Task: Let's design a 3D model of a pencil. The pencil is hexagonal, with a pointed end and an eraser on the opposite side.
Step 80:
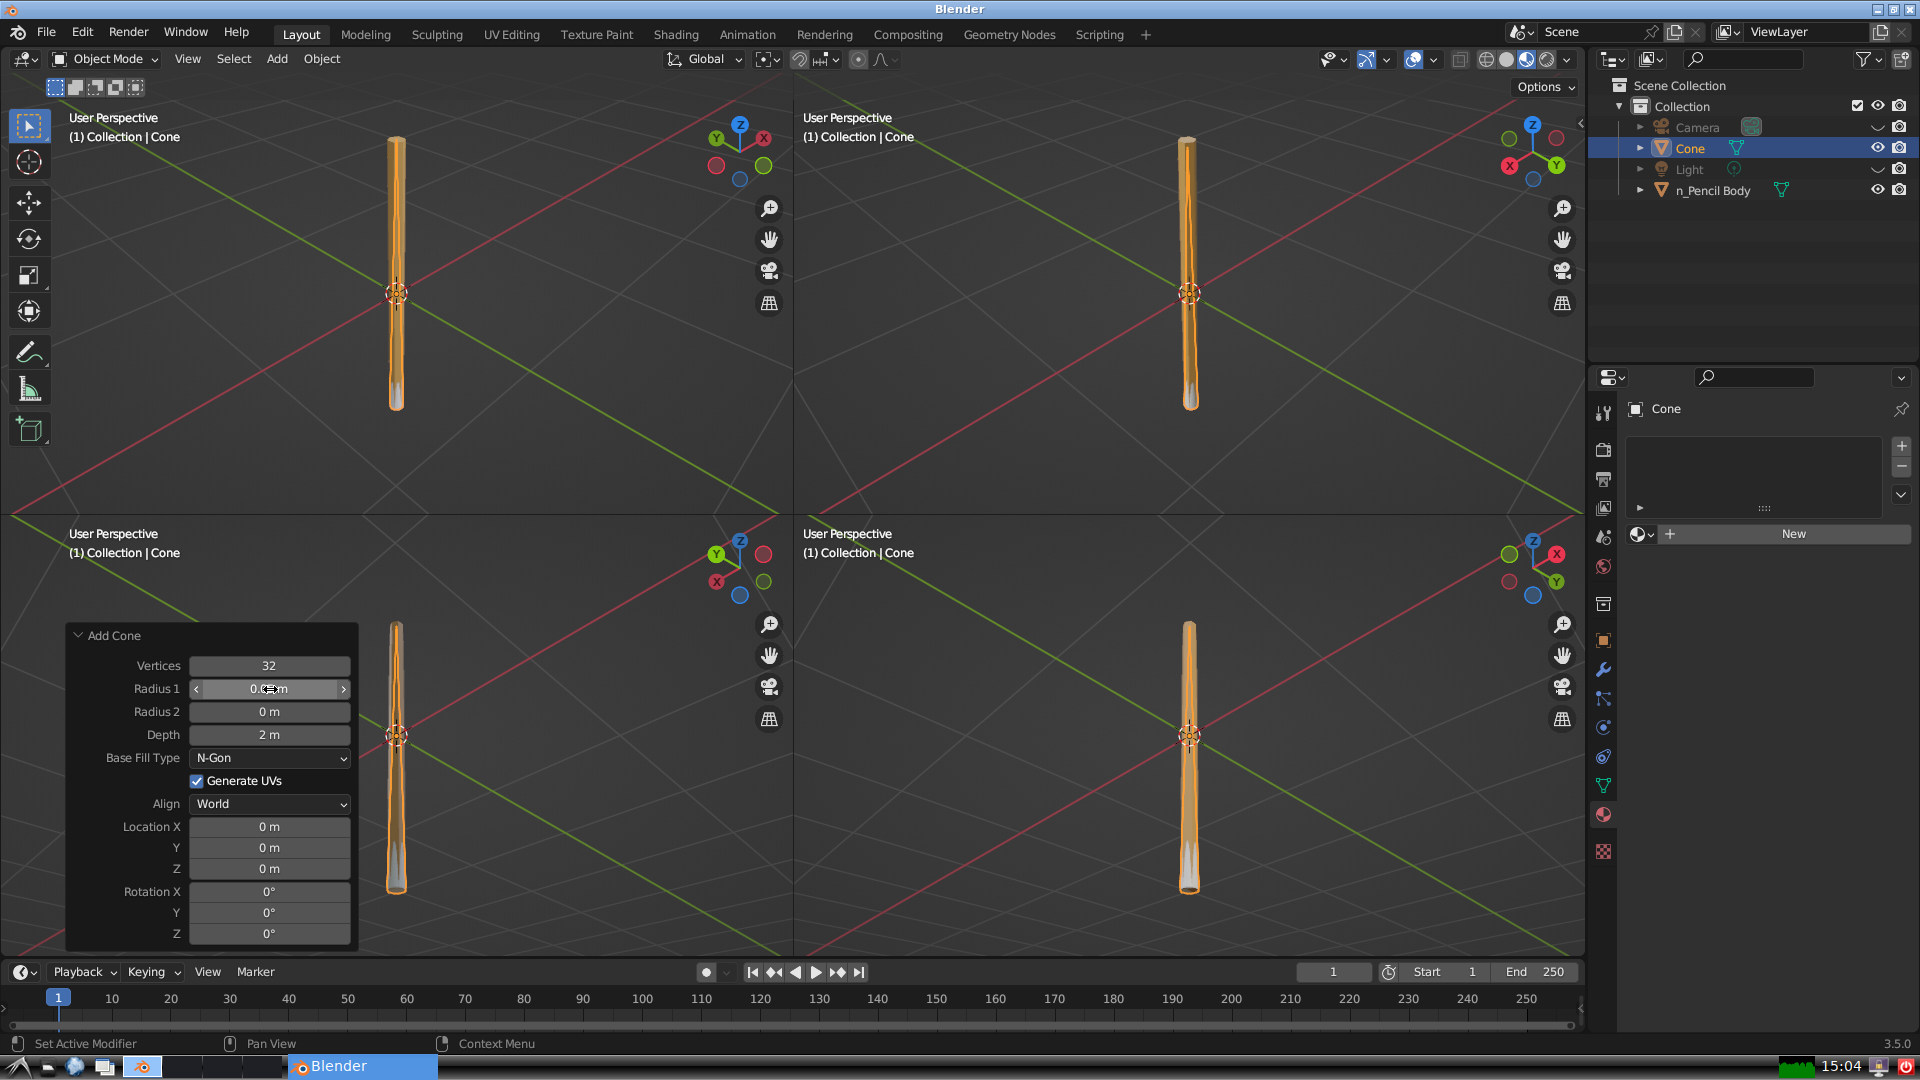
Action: {"mouse_move": [270, 712]}